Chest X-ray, PA view. Patient: 44 years old, sex M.
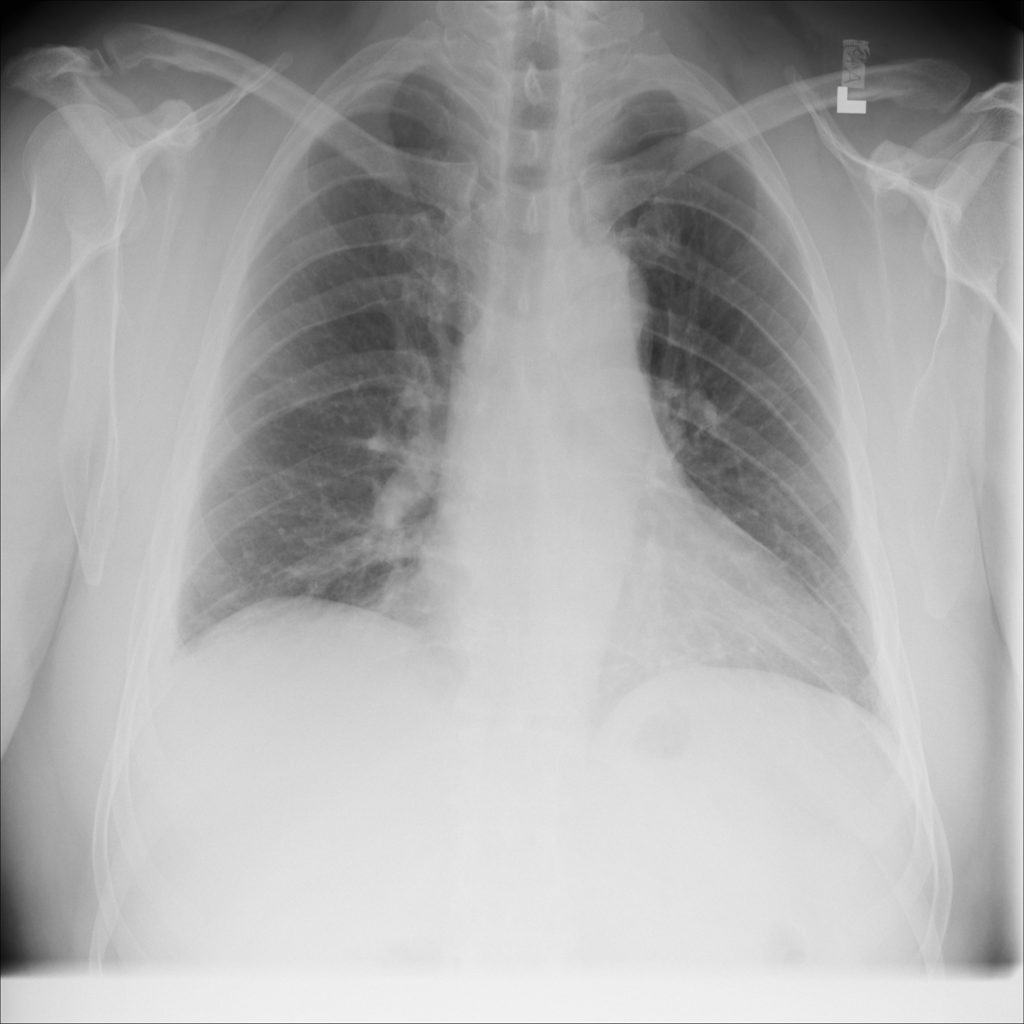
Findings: Pleural_Thickening